Interaction volume radius: 10 \u00c5
Interaction volume height: 25 \u00c5
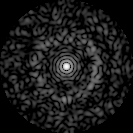
Disorder parameter: 0.8343